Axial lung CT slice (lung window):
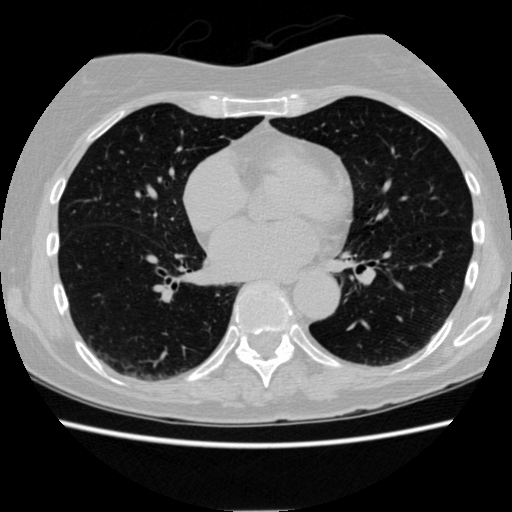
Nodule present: no